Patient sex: M
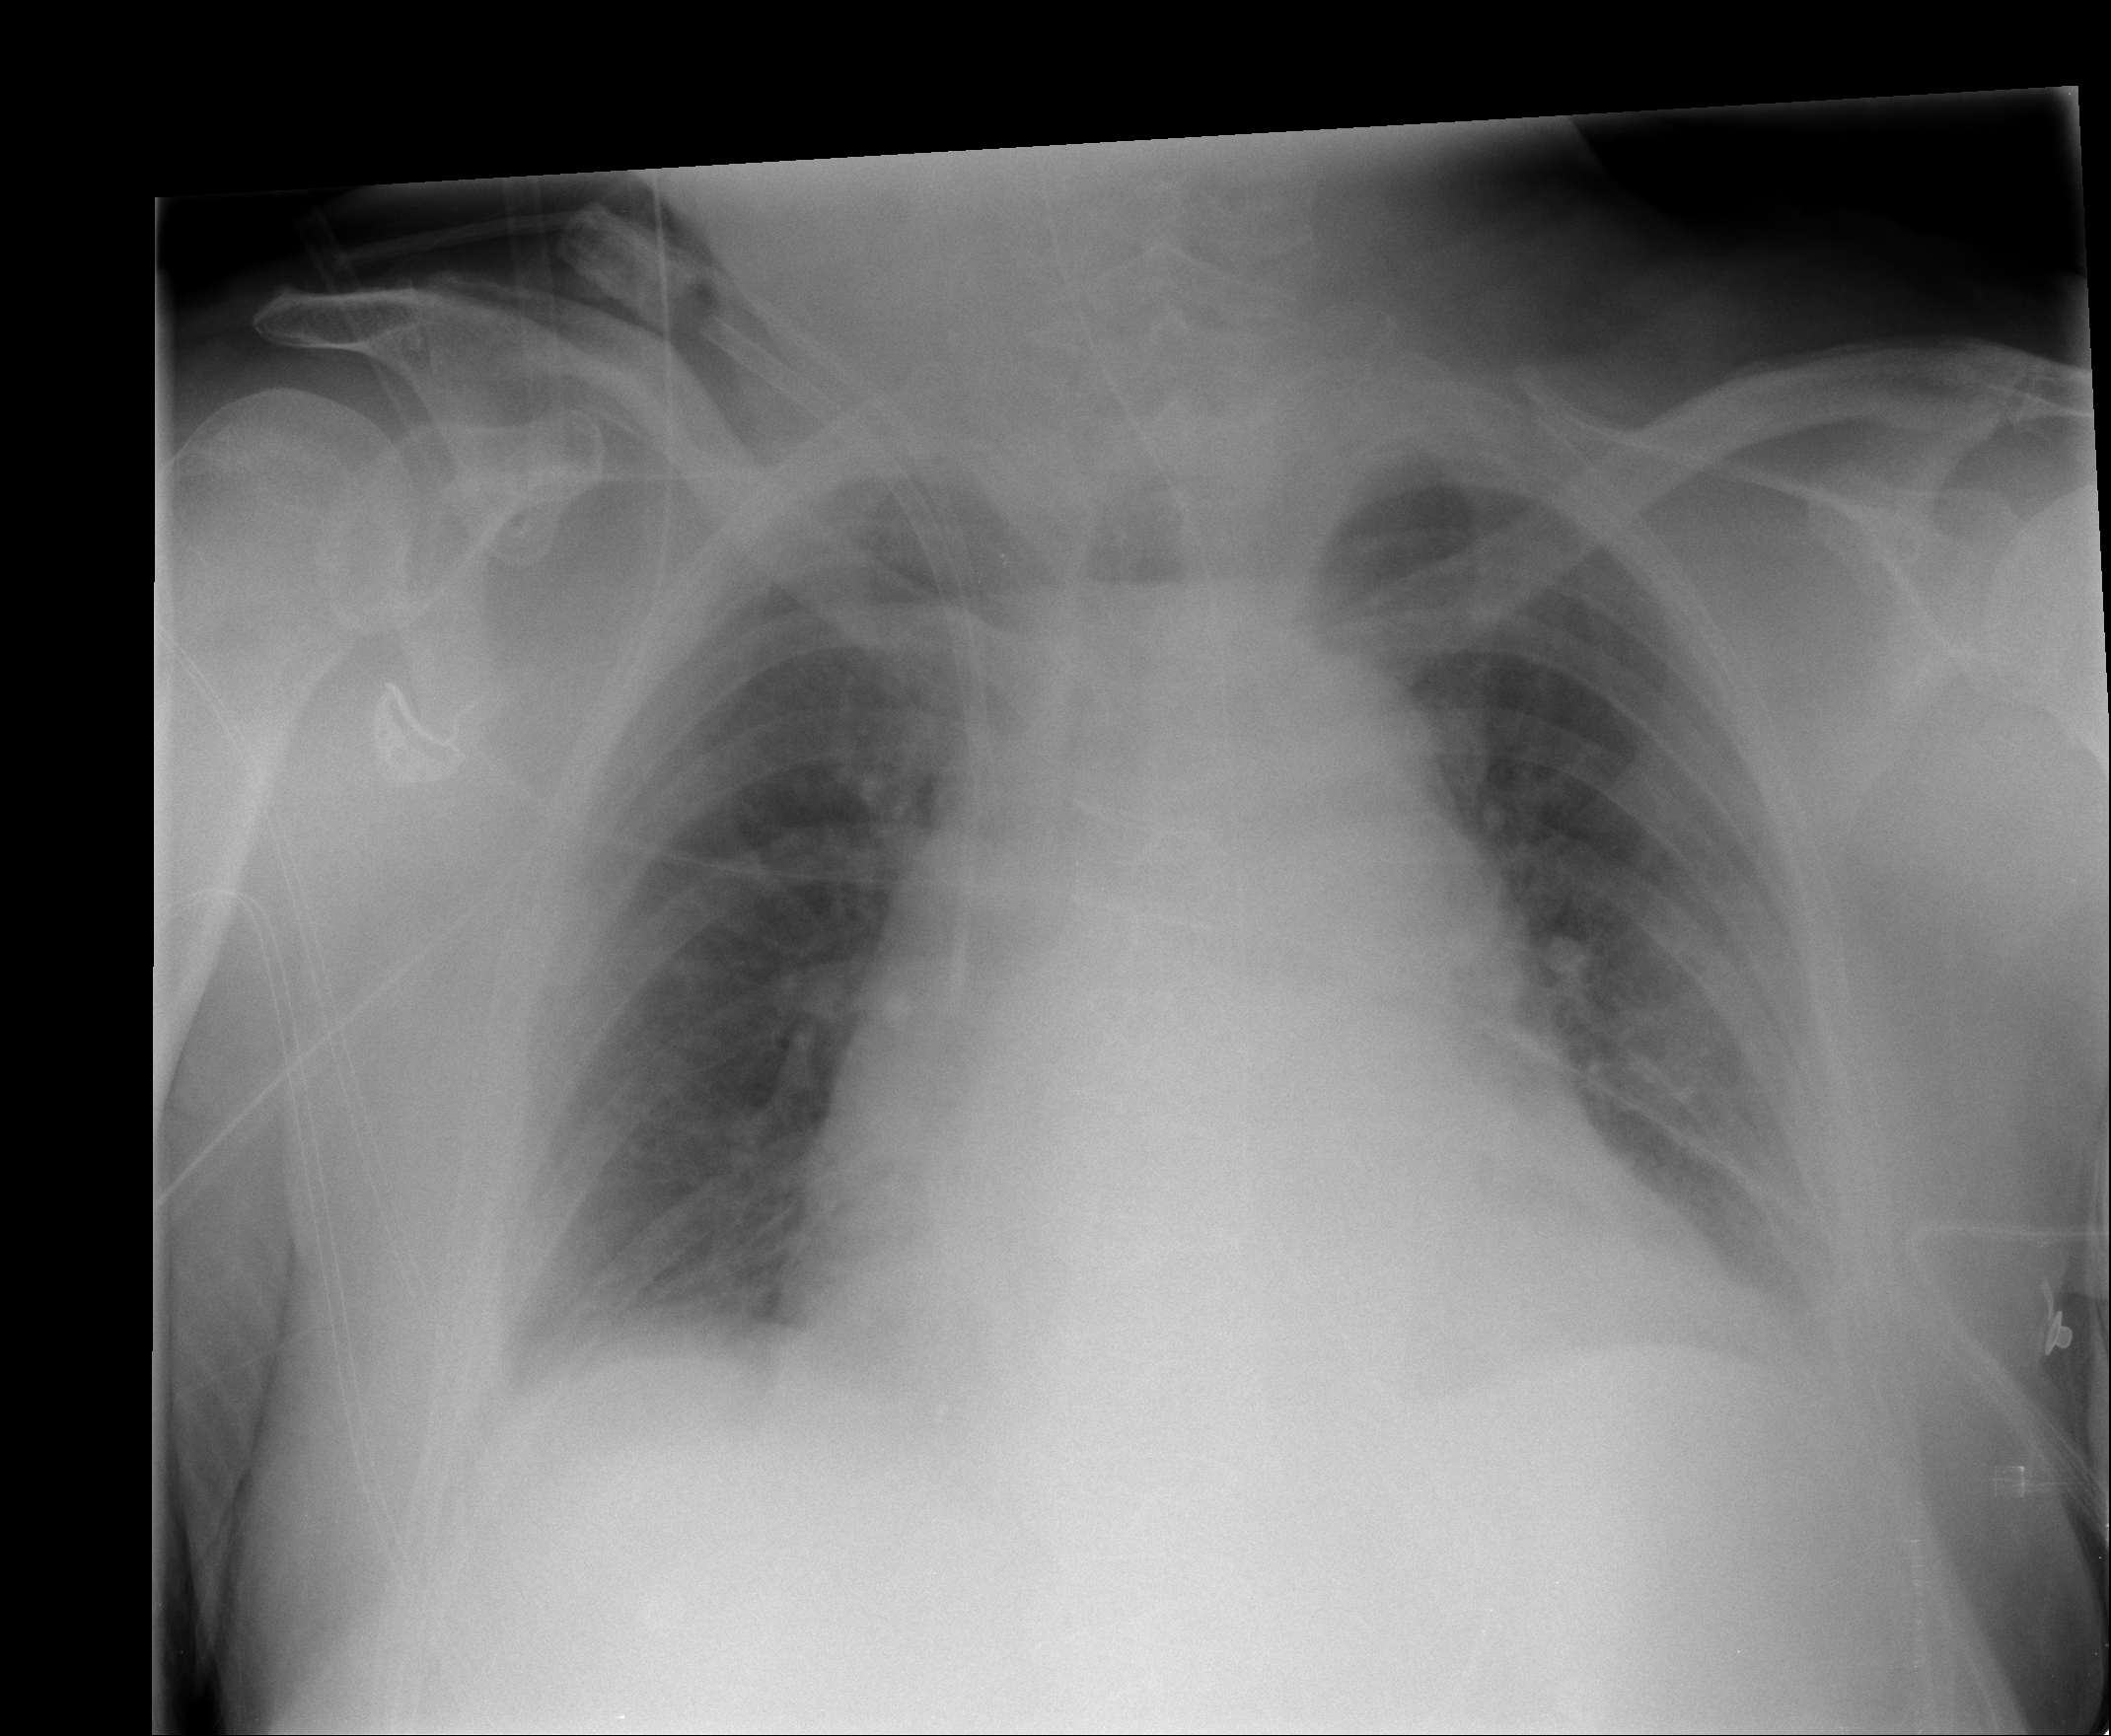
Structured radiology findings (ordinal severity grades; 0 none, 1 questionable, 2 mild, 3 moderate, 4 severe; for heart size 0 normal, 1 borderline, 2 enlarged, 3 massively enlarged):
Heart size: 2
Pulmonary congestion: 1
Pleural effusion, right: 2
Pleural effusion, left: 2
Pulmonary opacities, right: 0
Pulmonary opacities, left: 0
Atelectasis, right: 2
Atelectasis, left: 2